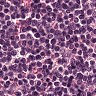
Metastatic tissue present: no